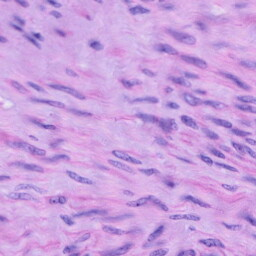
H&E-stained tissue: Cervix